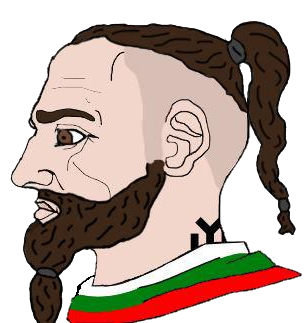
Label: 4_Yes_Chad